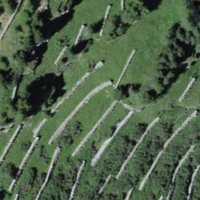
EUNIS habitat code: 31
Species observed at this site:
Alnus alnobetula